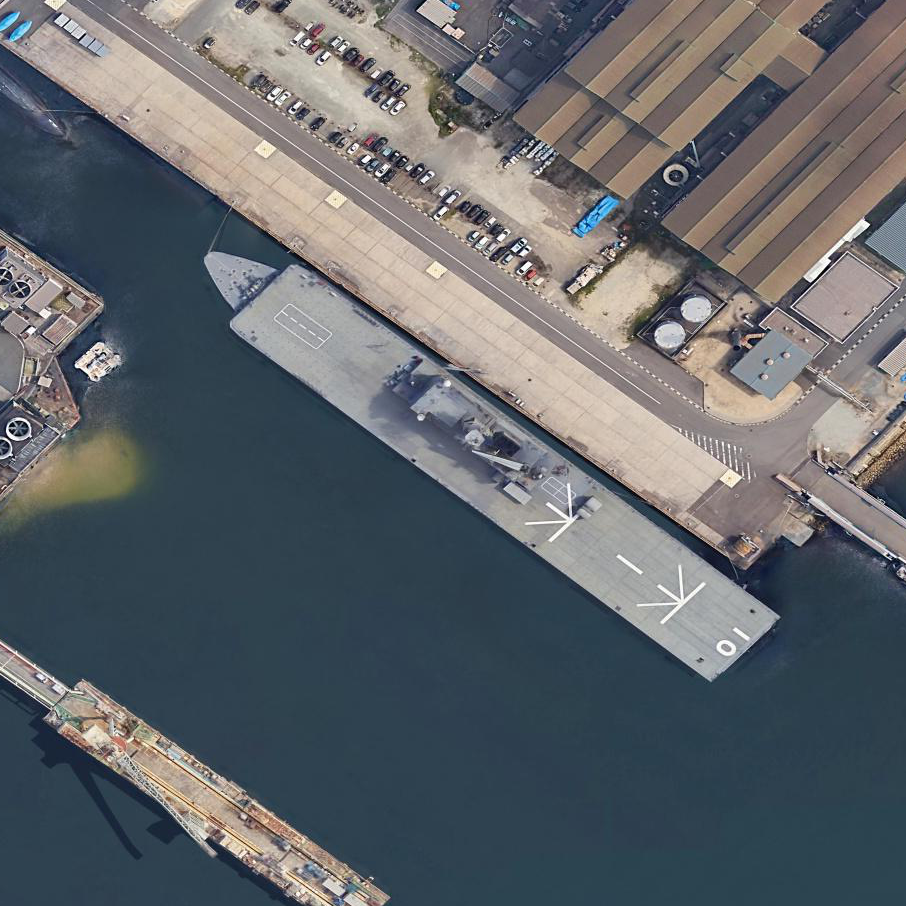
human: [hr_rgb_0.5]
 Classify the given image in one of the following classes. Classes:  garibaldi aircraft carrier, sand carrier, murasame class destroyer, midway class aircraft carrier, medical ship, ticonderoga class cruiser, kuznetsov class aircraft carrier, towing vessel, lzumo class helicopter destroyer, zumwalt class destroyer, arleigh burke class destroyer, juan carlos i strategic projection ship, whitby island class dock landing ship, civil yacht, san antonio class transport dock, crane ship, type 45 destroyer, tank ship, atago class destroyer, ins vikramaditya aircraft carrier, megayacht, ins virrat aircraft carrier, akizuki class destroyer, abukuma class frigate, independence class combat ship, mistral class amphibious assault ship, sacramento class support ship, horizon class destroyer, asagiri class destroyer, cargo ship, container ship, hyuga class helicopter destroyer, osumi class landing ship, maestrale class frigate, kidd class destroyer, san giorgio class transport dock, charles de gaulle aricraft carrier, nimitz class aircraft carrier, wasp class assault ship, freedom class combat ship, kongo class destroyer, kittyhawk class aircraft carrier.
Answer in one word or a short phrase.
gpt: Osumi class landing ship